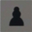
Piece: bP